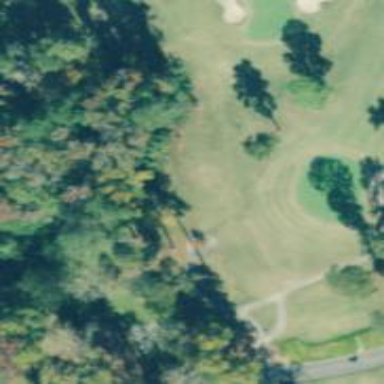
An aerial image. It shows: Path for both road and golf.